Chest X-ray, PA view. Patient: 71 years old, sex F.
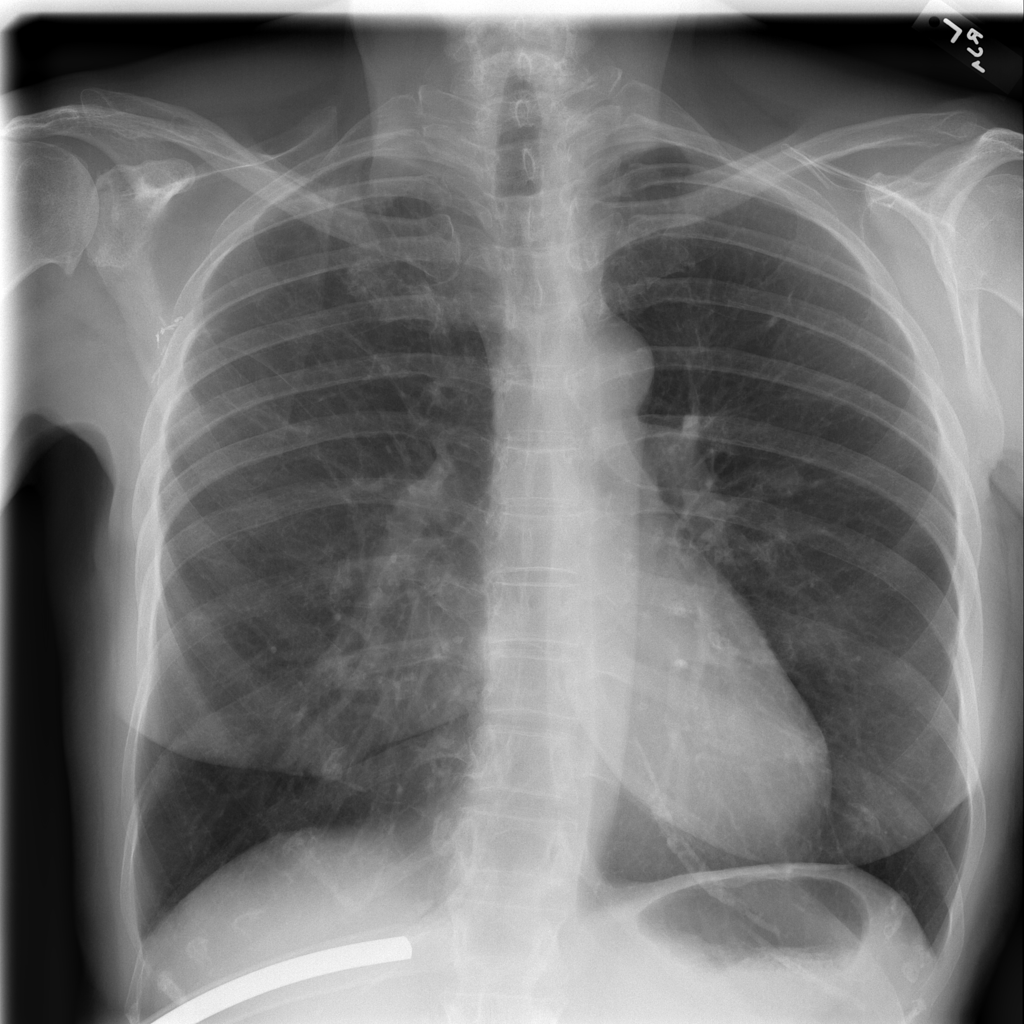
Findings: No Finding